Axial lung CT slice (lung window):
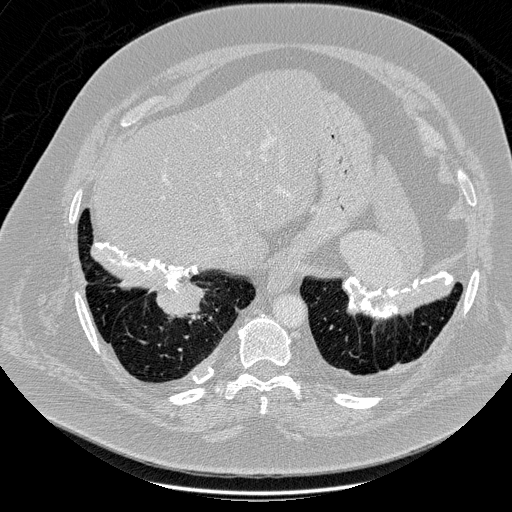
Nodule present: yes
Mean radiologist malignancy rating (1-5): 5